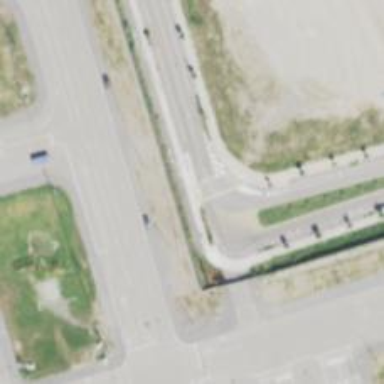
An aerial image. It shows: Crossing on cycleway.